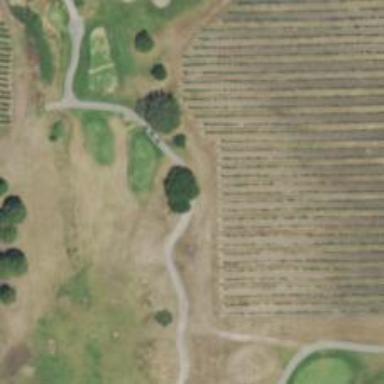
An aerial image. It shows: Footway path at Eagle Vines Golf Course.